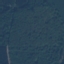
Land use / land cover class: Forest